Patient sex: F
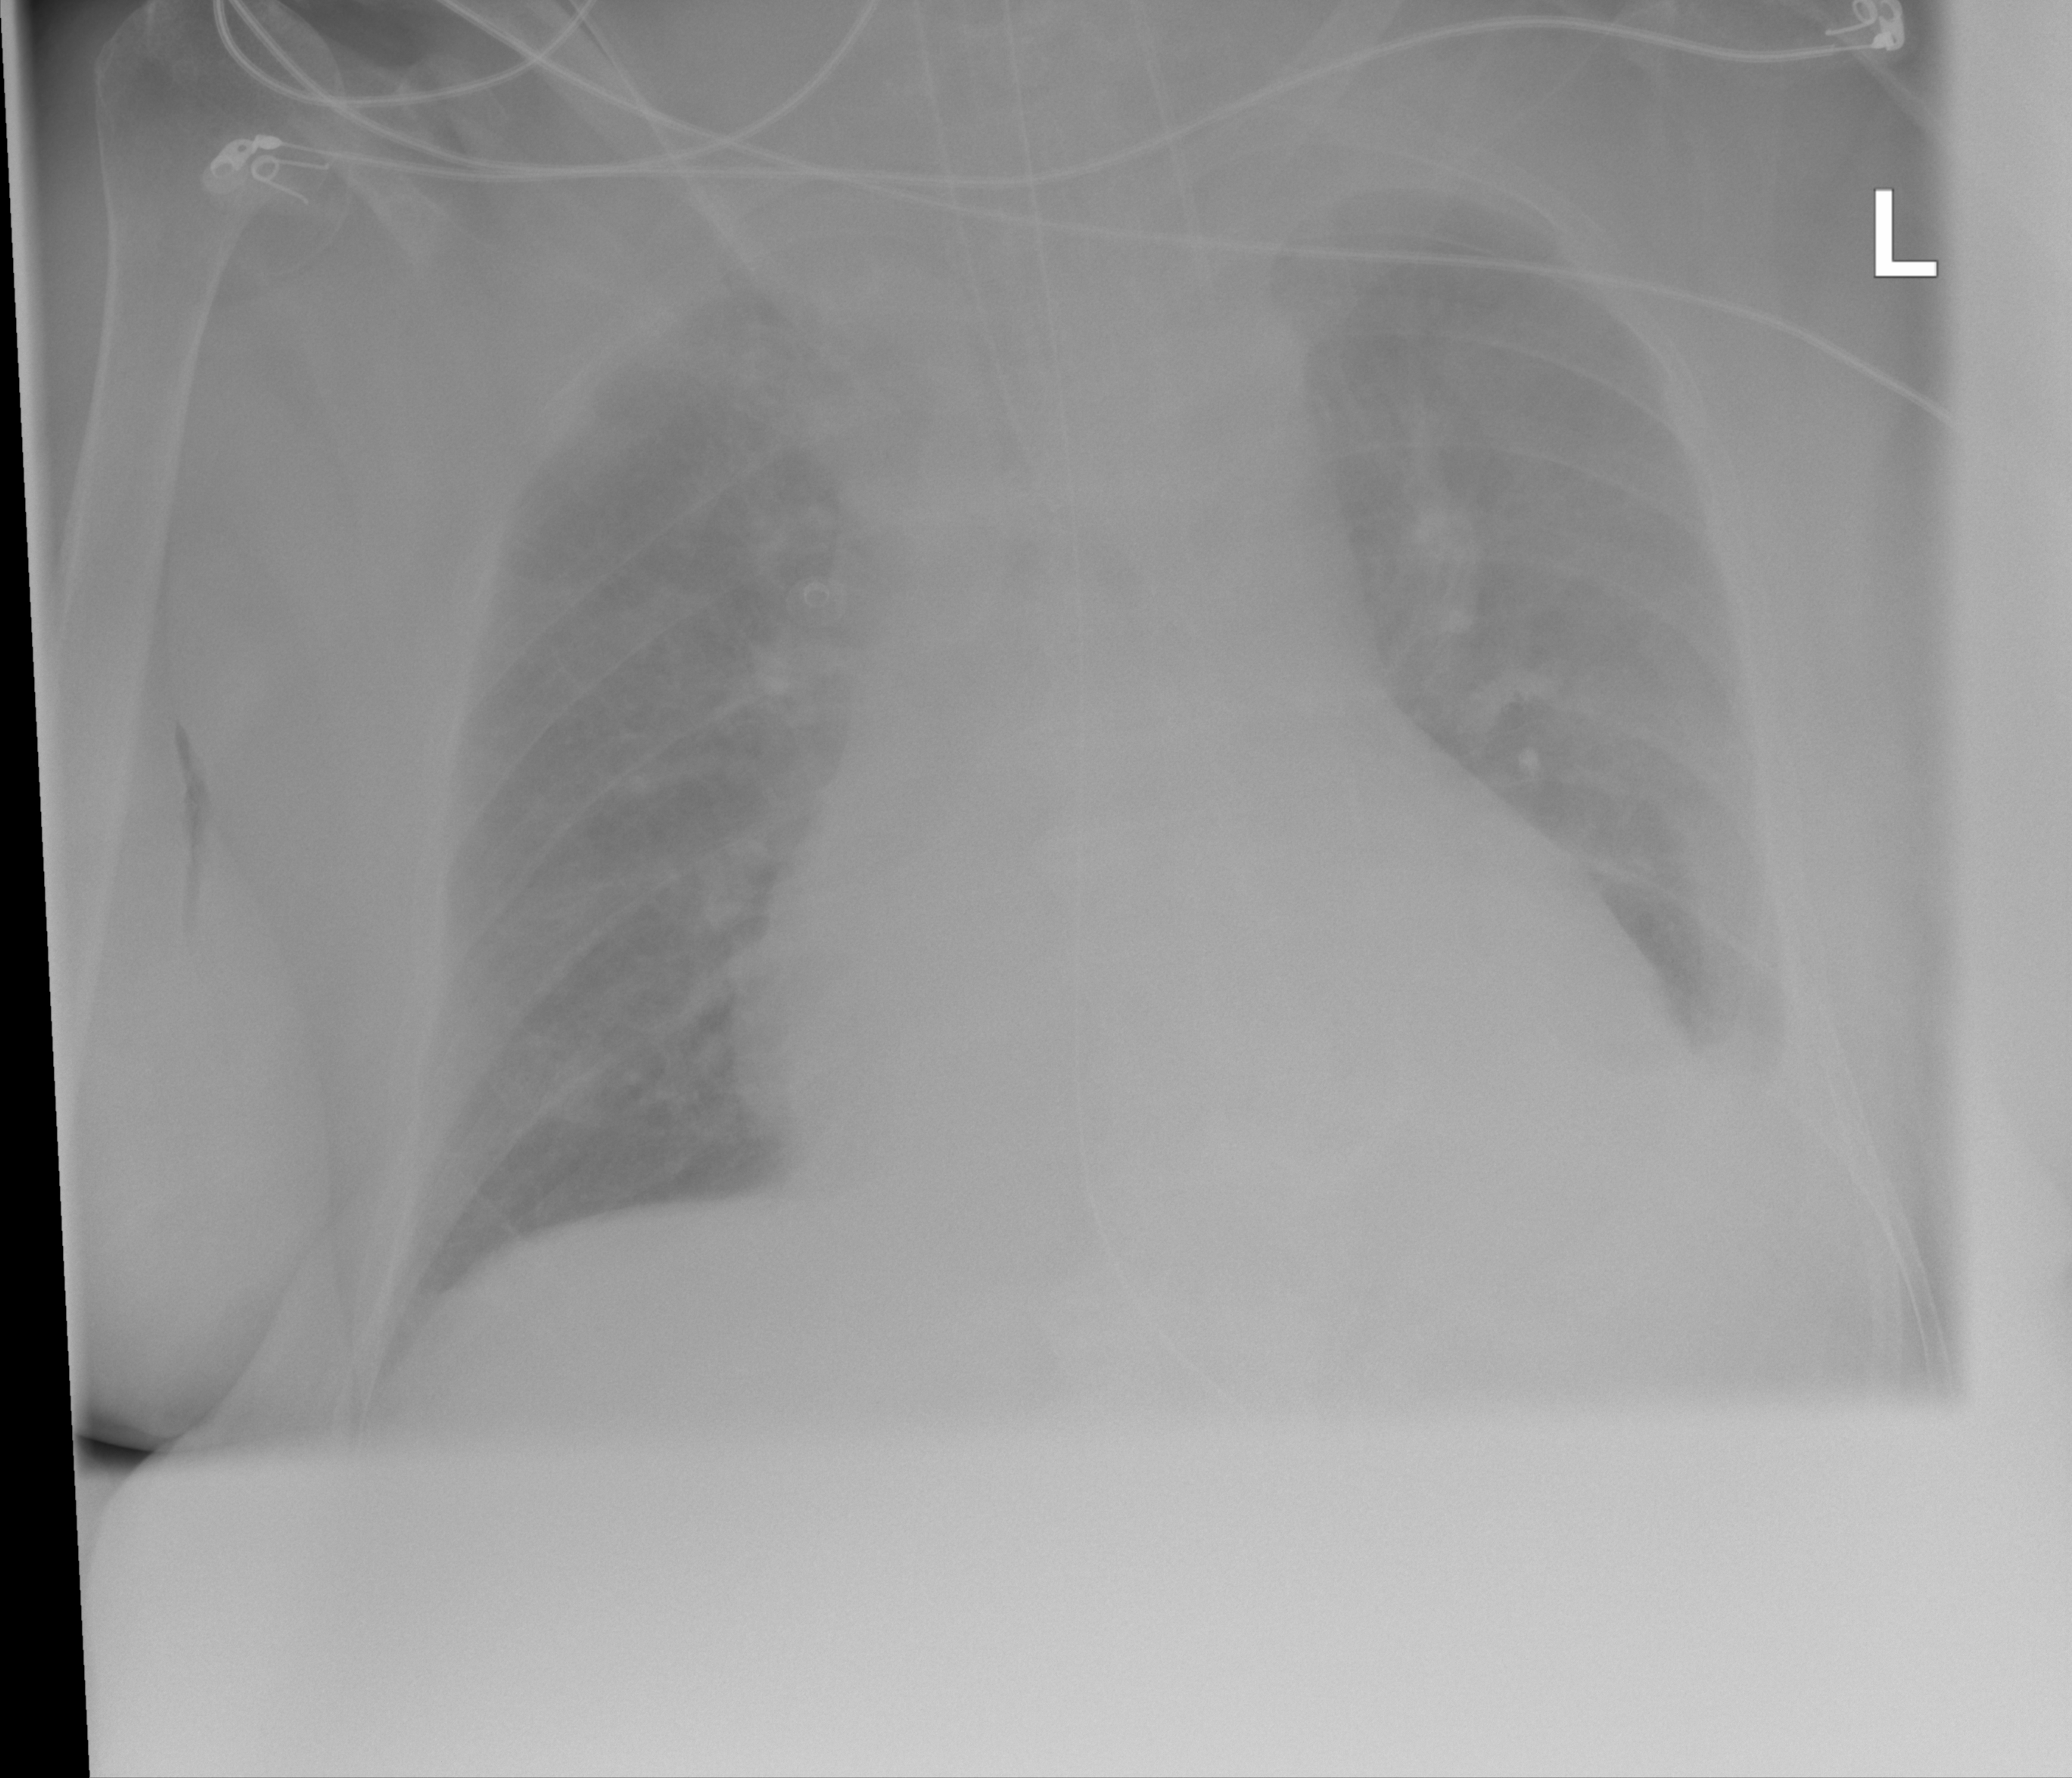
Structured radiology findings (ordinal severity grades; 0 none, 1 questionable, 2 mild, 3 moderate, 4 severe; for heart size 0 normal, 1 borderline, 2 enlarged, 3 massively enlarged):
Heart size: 2
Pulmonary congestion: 2
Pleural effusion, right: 0
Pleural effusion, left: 2
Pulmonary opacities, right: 0
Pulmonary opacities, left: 0
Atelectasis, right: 0
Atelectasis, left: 2